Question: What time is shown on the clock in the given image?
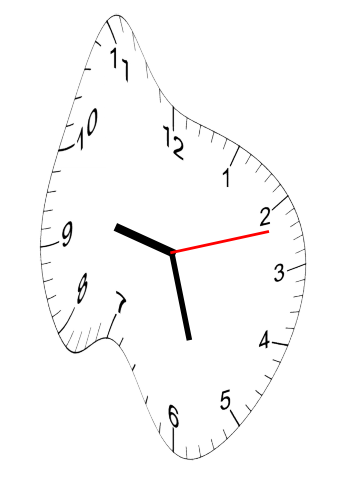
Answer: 09:27:12